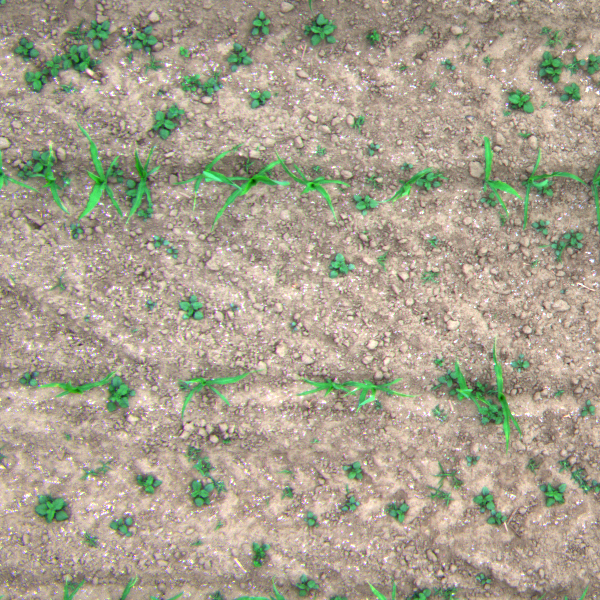
Acquisition date: 2023-06-06
Tile: 0956
Annotated plant instances:
label: amaranth
label: amaranth
label: amaranth
label: amaranth
label: amaranth
label: amaranth
label: amaranth
label: amaranth
label: weed_other
label: weed_other
label: amaranth
label: amaranth
label: amaranth
label: amaranth
label: amaranth
label: amaranth
label: amaranth
label: barnyard_grass
label: barnyard_grass
label: barnyard_grass
label: barnyard_grass
label: barnyard_grass
label: weed_other
label: barnyard_grass
label: weed_other
label: amaranth
label: maize
label: amaranth
label: maize
label: amaranth
label: maize
label: maize
label: weed_other
label: maize
label: barnyard_grass
label: barnyard_grass
label: barnyard_grass
label: barnyard_grass
label: barnyard_grass
label: barnyard_grass
label: weed_other
label: barnyard_grass
label: barnyard_grass
label: barnyard_grass
label: weed_other
label: amaranth
label: amaranth
label: barnyard_grass
label: weed_other
label: maize
label: maize
label: amaranth
label: maize
label: amaranth
label: barnyard_grass
label: barnyard_grass
label: maize
label: weed_other
label: barnyard_grass
label: maize
label: maize
label: amaranth
label: weed_other
label: amaranth
label: barnyard_grass
label: amaranth
label: amaranth
label: weed_other
label: maize
label: amaranth
label: barnyard_grass
label: maize
label: weed_other
label: weed_other
label: weed_other
label: amaranth
label: amaranth
label: barnyard_grass
label: amaranth
label: amaranth
label: maize
label: maize
label: amaranth
label: barnyard_grass
label: amaranth
label: barnyard_grass
label: barnyard_grass
label: maize
label: weed_other
label: amaranth
label: barnyard_grass
label: barnyard_grass
label: amaranth
label: amaranth
label: amaranth
label: amaranth
label: weed_other
label: amaranth
label: barnyard_grass
label: barnyard_grass
label: amaranth
label: amaranth
label: amaranth
label: amaranth
label: amaranth
label: amaranth
label: quickweed
label: amaranth
label: amaranth
label: maize
label: maize
label: maize
label: maize
label: maize
label: maize
label: maize
label: amaranth
label: barnyard_grass
label: amaranth
label: amaranth
label: maize
label: weed_other
label: amaranth
label: barnyard_grass
label: amaranth
label: barnyard_grass
label: weed_other
label: amaranth
label: amaranth
label: amaranth
label: barnyard_grass
label: weed_other
label: amaranth
label: amaranth
label: amaranth
label: barnyard_grass
label: amaranth
label: barnyard_grass
label: barnyard_grass
label: weed_other
label: weed_other
label: amaranth
label: quickweed
label: barnyard_grass
label: amaranth
label: amaranth
label: weed_other
label: weed_other
label: barnyard_grass
label: amaranth
label: amaranth
label: amaranth
label: weed_other
label: amaranth
label: maize
label: amaranth
label: barnyard_grass
label: barnyard_grass
label: barnyard_grass
label: barnyard_grass
label: weed_other
label: amaranth
label: barnyard_grass
label: barnyard_grass
label: barnyard_grass
label: weed_other
label: barnyard_grass
label: amaranth
label: weed_other
label: weed_other
label: barnyard_grass
label: amaranth
label: amaranth
label: amaranth
label: barnyard_grass
label: amaranth
label: barnyard_grass
label: barnyard_grass
label: barnyard_grass
label: barnyard_grass
label: weed_other
label: amaranth
label: barnyard_grass
label: weed_other
label: weed_other
label: weed_other
label: barnyard_grass